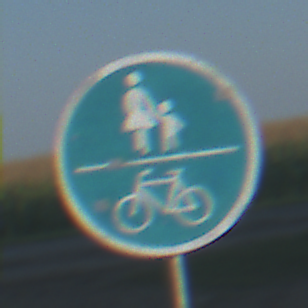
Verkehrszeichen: GemeinsamerGehUndRadweg
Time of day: MorningAfternoon
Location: Outdoor (RoadRail)
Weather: Clear
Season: NotSpecified
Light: Natural